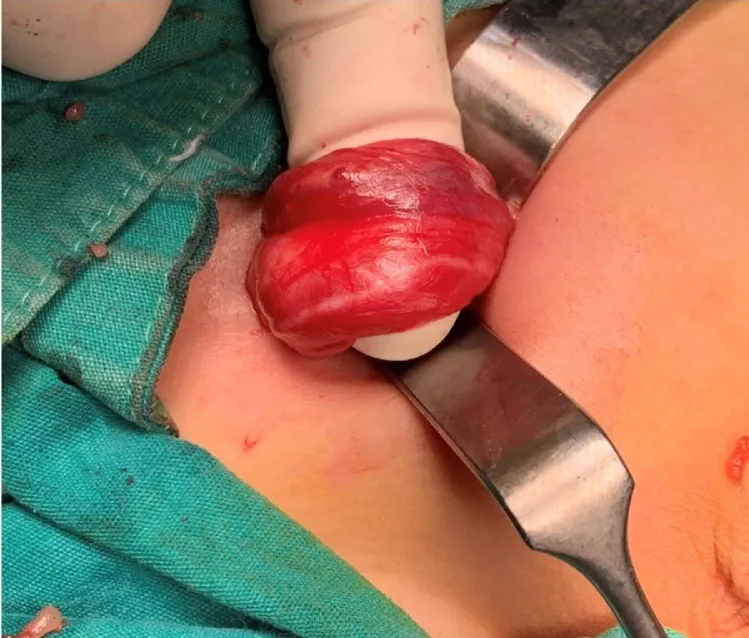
An intraoperative picture showing both spermatic cords in the right inguinal region.
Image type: medical_photograph (other_medical_photograph)